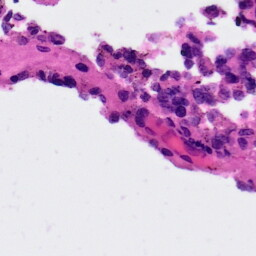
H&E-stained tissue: Ovarian